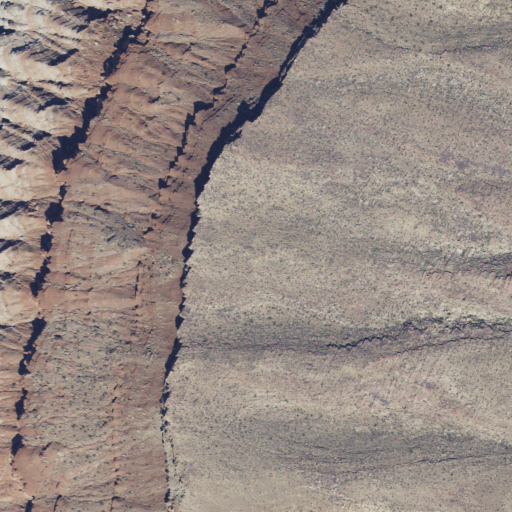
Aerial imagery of ridge(s) in Utah named Warner Ridge containing only shrub